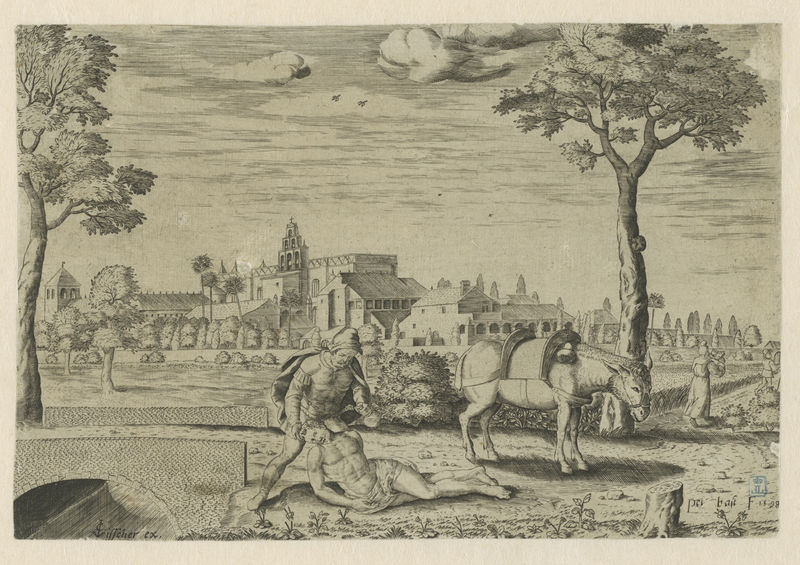
Titel: De barmhartige Samaritaan
Künstler: Pieter Bast
Standort: Amsterdam
Institution: Rijksmuseum
Schlagwörter: homme, corps, village, gravure, mort, arbre, cheval, ville, dessin, nuages, eglise, arbres, cape, pont, miracle, saint, soldat, champs, scène, âne, tranché, martin, gorge, tuer